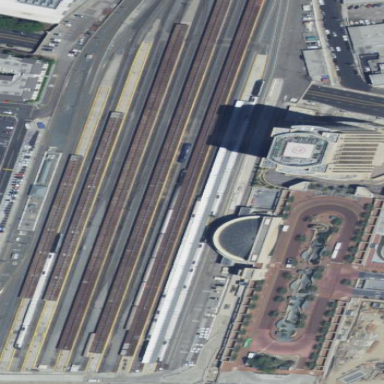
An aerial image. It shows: Concrete platform for public transport at the railway station.